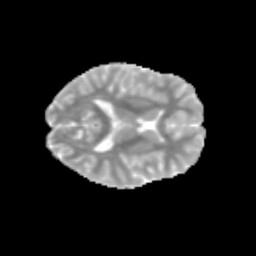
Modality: MD
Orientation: axial
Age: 11
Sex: female
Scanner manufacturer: siemens
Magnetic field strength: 3 T
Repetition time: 3.8 s
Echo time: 0.07 s